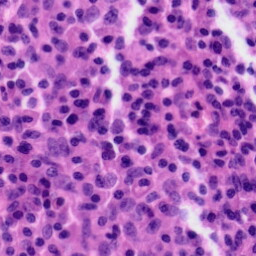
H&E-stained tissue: Tonsil